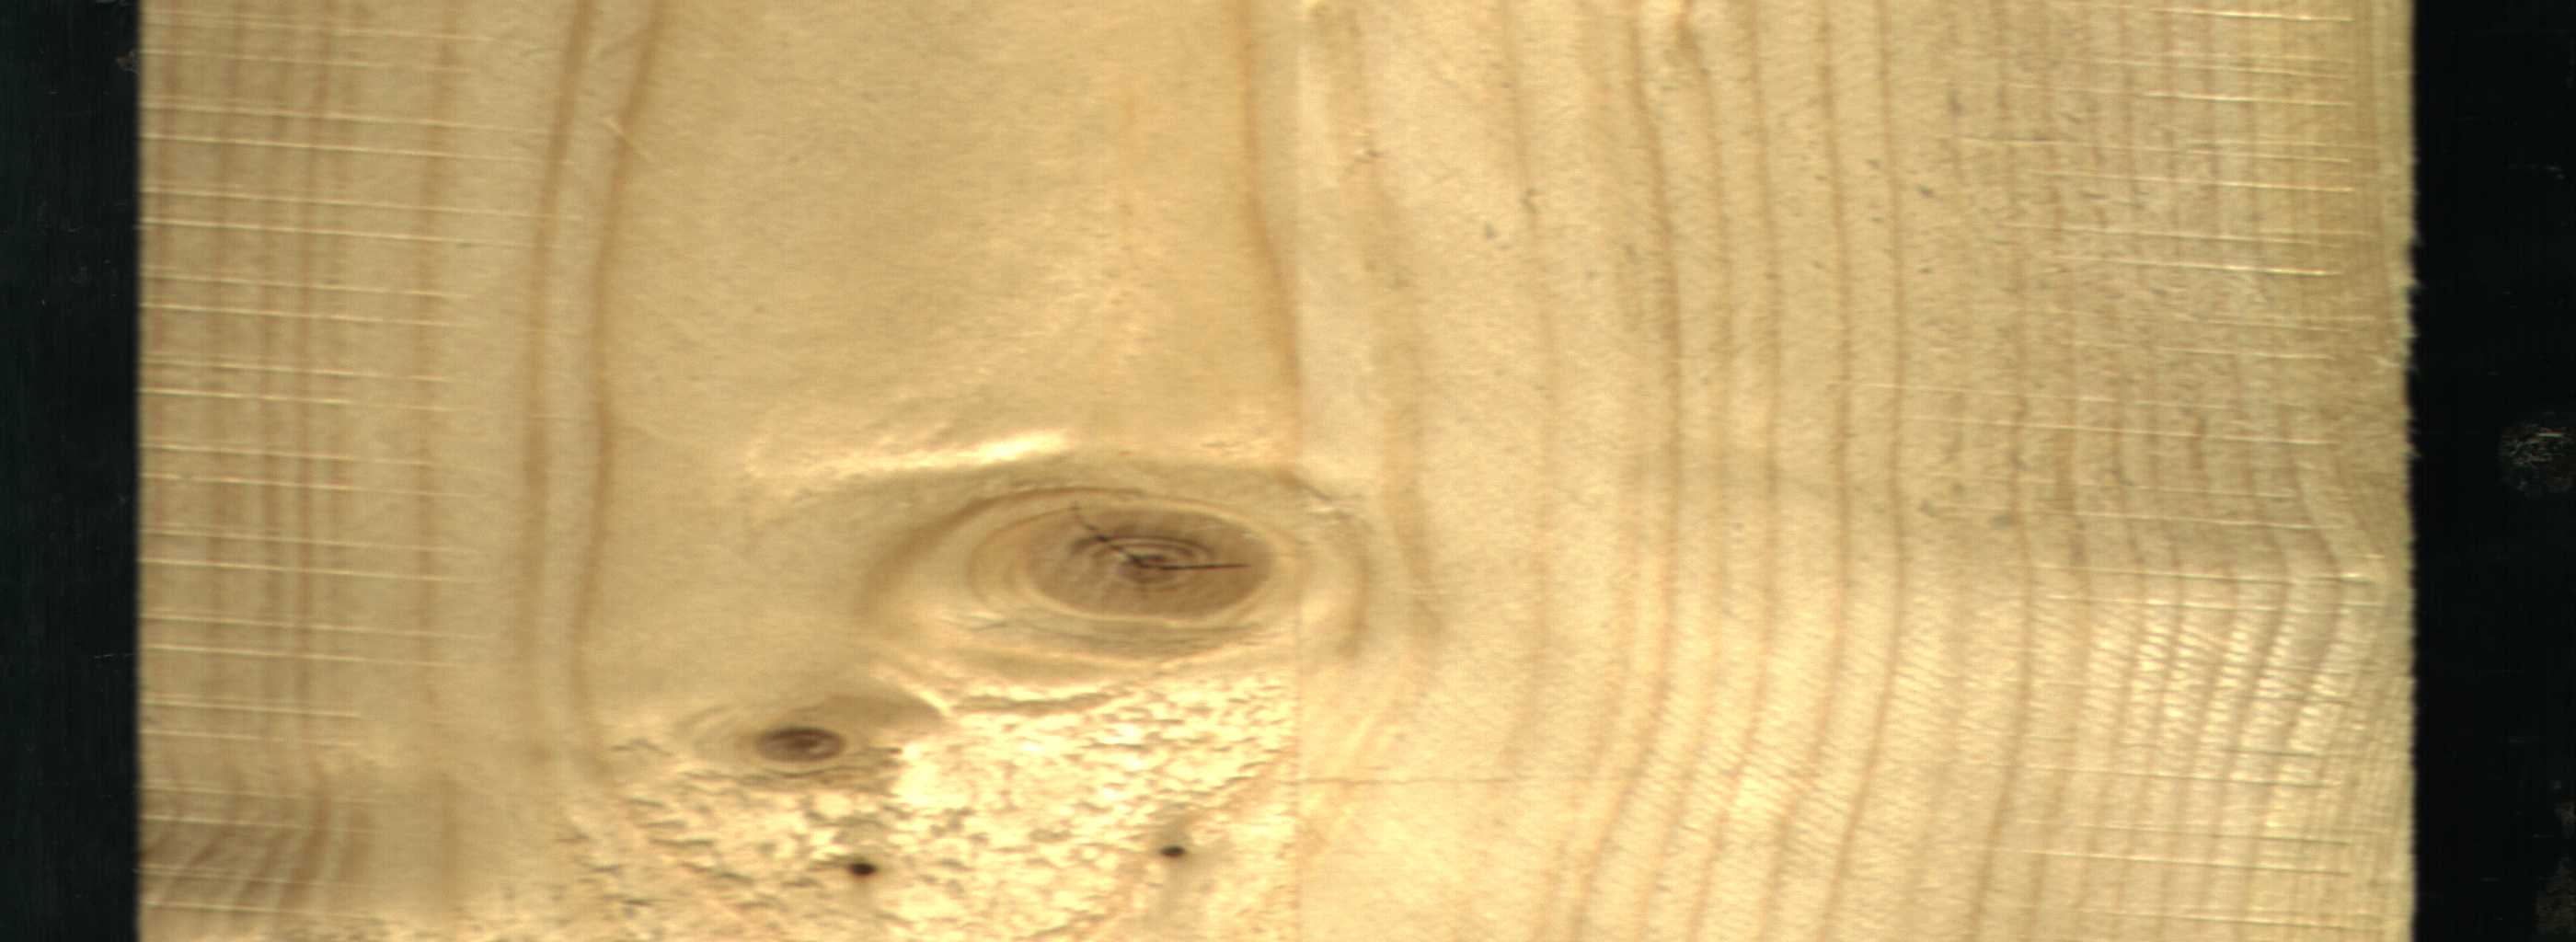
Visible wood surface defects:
knot_with_crack
Dead_Knot
Live_Knot
Live_Knot